Question: My model has an event_datetime field which I want to set on the form using datetime select fields. Rails has <URL> which outputs the following and saves to a MySQL datetime column.

Must default to the current date and work on a shared add/edit form.
No javascript datepickers please.
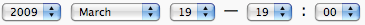
Answer: Add this to you
'''
{{ Form::datetime('event_date') }}
'''
And place this macro into some autoloaded file (or view file)
'''
Form::macro('datetime', function($name) {
$years = value(function() {
$startYear = (int) date('Y');
$endYear = $startYear - 5;
$years = ['' => 'year'];
for($year = $startYear; $year > $endYear; $year--) {
$years[ $year ] = $year;
};
return $years;
});
$months = value(function() {
$months = ['' => 'month'];
for($month = 1; $month < 13; $month++) {
$timestamp = strtotime(date('Y'). '-'.$month.'-13');
$months[ $month ] = strftime('%B', $timestamp);
}
return $months;
});
$days = value(function() {
$days = ['' => 'day'];
for($day = 1; $day < 32; $day++) {
$days[ $day ] = $day;
}
return $days;
});
$hours = value(function() {
$hours = ['' => 'hour'];
for($hour = 0; $hour < 24; $hour++) {
$hours[ $hour ] = $hour;
}
return $hours;
});
$minutes = value(function() {
$minutes = ['' => 'minute'];
for($minute = 0; $minute < 60; $minute++) {
$minutes[ $minute ] = $minute;
}
return $minutes;
});
return Form::select($name.'[year]', $years) .
Form::select($name.'[month]', $months) .
Form::select($name.'[day]', $days) . ' - ' .
Form::select($name.'[hour]', $hours) .
Form::select($name.'[minute]', $minutes);
});
'''